Chest X-ray:
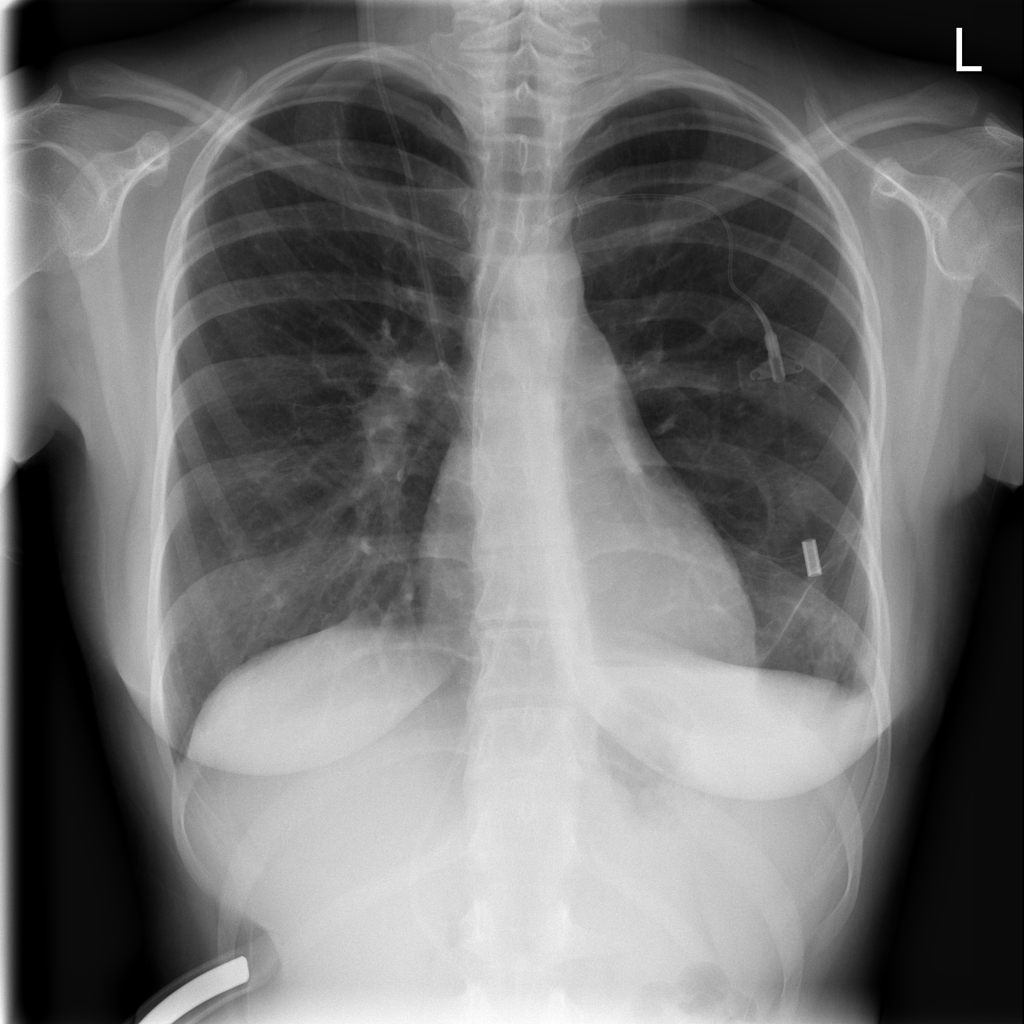
Findings: Effusion, Fibrosis
No abnormal finding: no